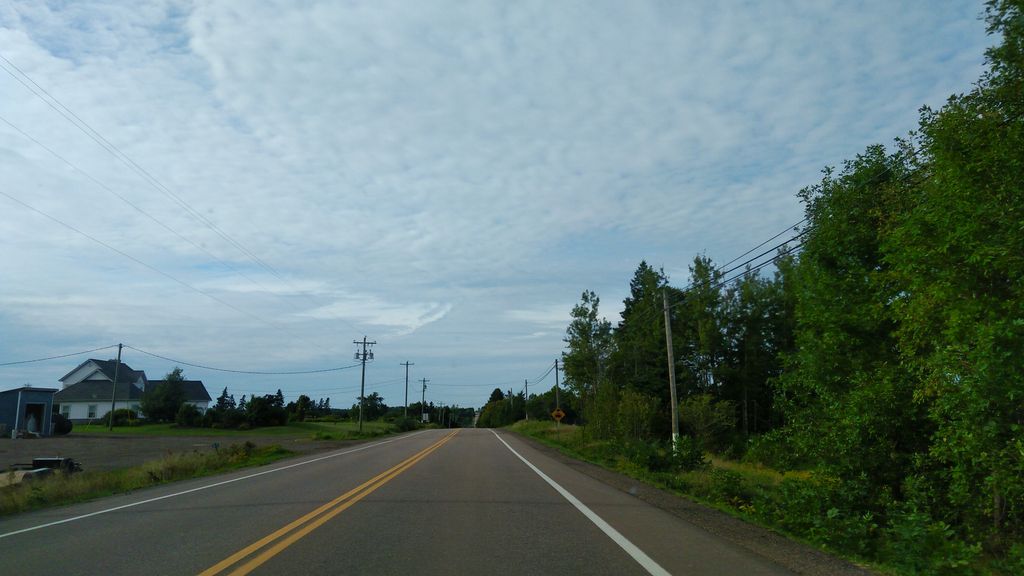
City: charlottetown